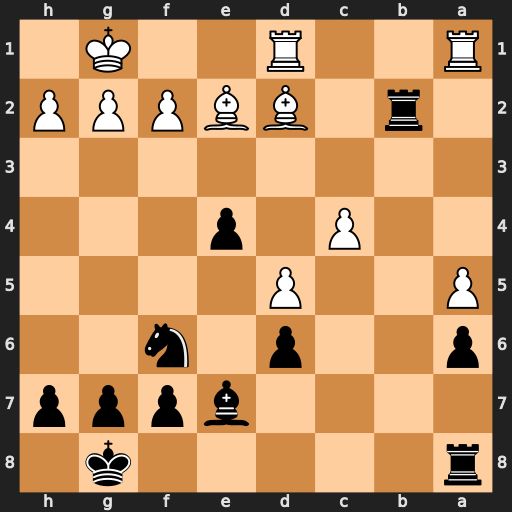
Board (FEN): r5k1/4bppp/p2p1n2/P2P4/2P1p3/8/1r1BBPPP/R2R2K1
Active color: b
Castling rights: -
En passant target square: -
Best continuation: e3 Bxe3 Rxe2